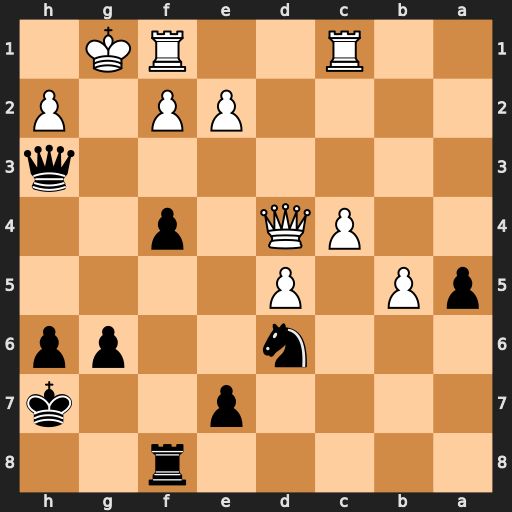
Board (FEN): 5r2/4p2k/3n2pp/pP1P4/2PQ1p2/7q/4PP1P/2R2RK1
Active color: b
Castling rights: -
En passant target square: -
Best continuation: f3 exf3 Rf5 Qg4 Rg5